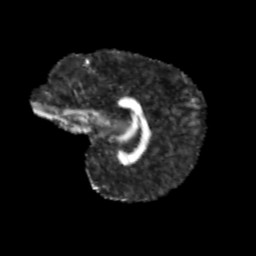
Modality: FA
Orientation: sagittal
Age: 11
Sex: female
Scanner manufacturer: siemens
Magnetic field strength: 3 T
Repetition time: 3.8 s
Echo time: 0.07 s